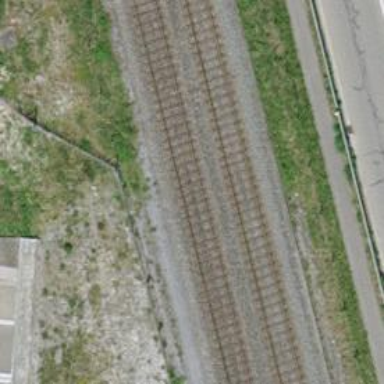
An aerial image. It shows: Single railway track with electrified contact line.